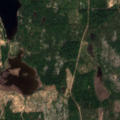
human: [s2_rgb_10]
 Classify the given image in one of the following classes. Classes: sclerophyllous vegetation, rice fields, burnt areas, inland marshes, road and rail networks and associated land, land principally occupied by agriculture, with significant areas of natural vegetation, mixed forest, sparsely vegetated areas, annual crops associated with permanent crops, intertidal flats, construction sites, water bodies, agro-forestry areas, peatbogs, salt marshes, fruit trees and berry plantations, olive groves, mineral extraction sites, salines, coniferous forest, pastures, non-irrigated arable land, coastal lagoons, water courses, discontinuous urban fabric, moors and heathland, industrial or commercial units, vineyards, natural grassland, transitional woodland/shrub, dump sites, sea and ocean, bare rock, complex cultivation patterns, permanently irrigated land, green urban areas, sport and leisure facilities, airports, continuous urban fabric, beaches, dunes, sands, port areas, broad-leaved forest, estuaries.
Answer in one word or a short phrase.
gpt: coniferous forest, mixed forest, transitional woodland/shrub, water bodies